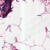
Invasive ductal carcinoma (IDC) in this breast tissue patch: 0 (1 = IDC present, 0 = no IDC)